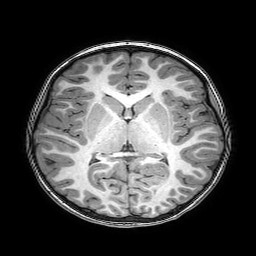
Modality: T1w
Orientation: coronal
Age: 8
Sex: female
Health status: healthy